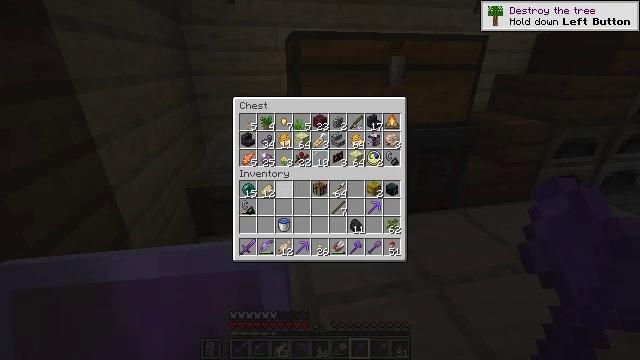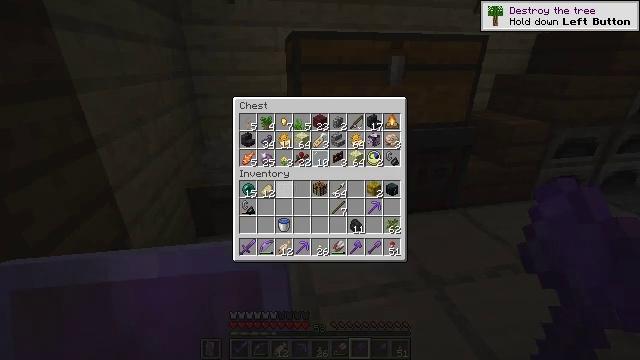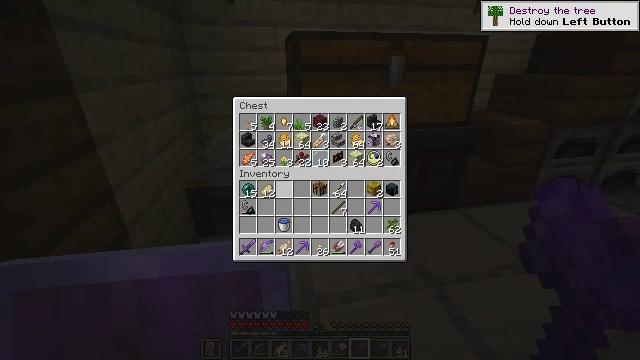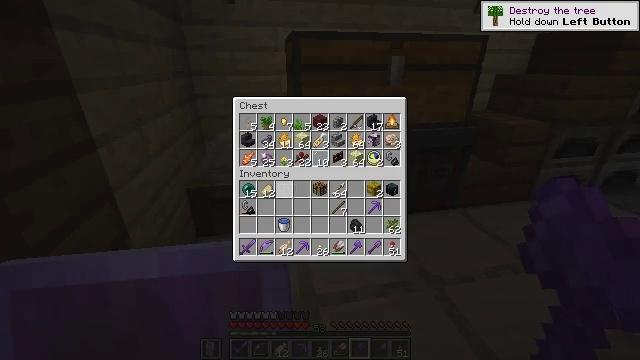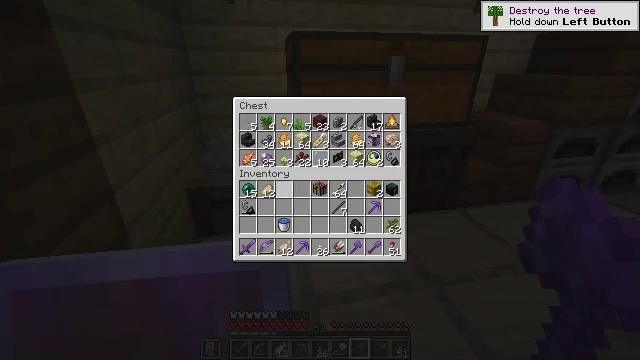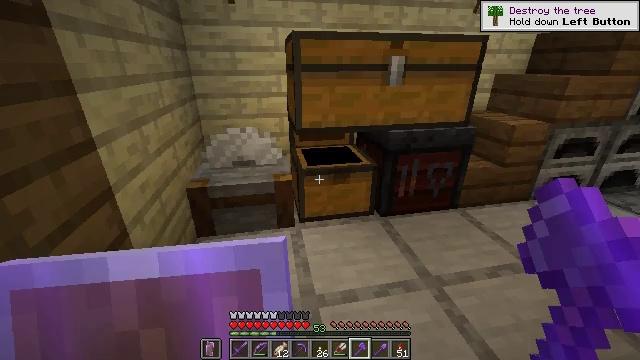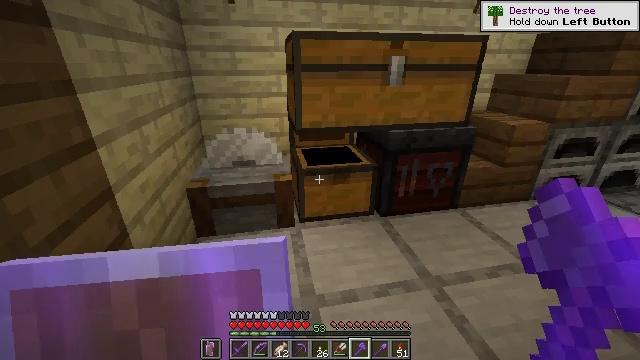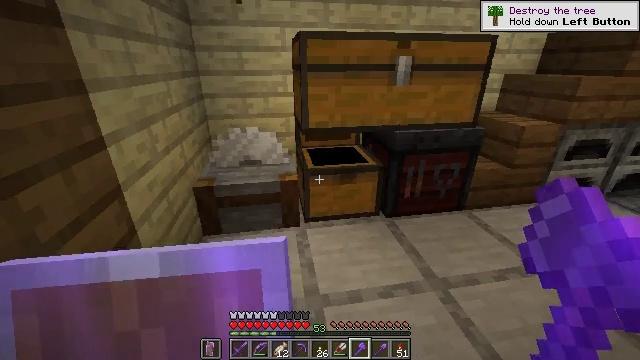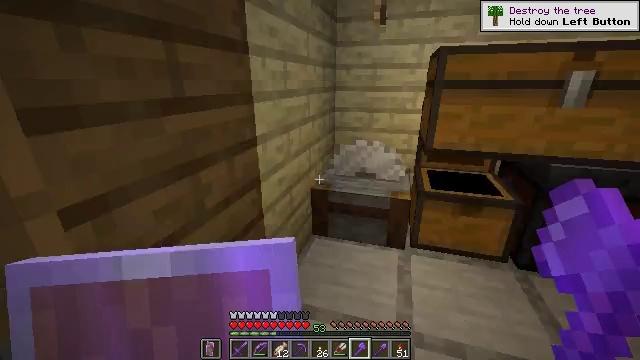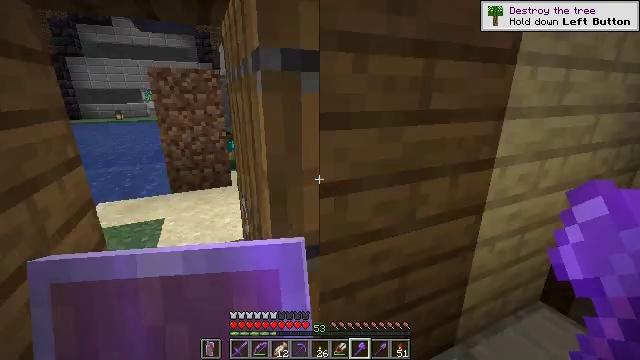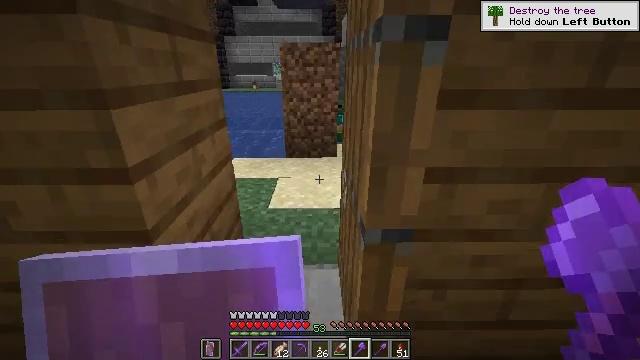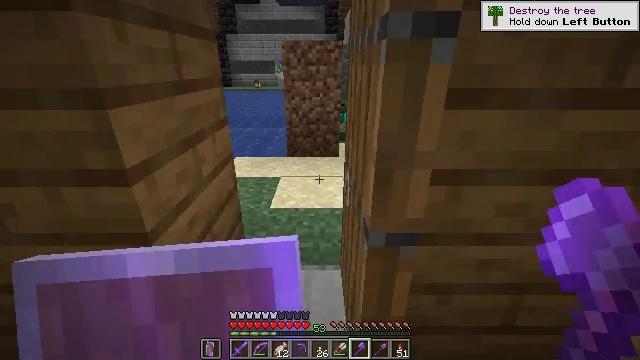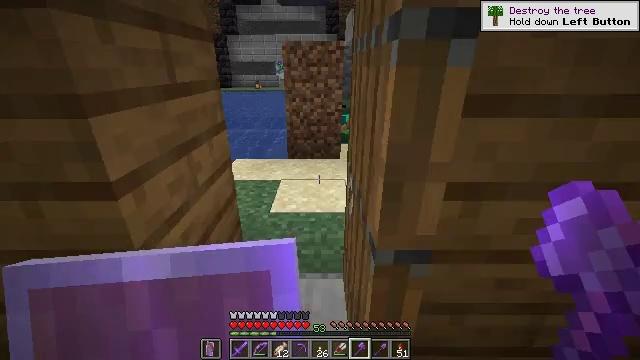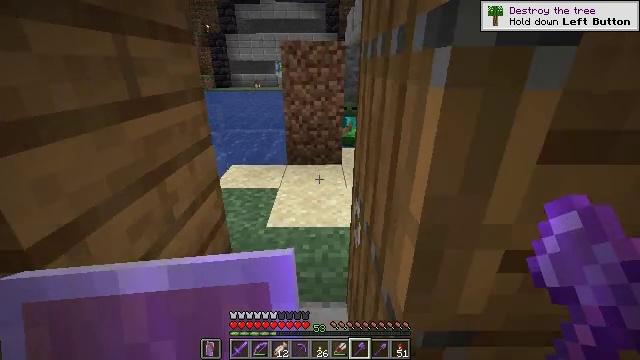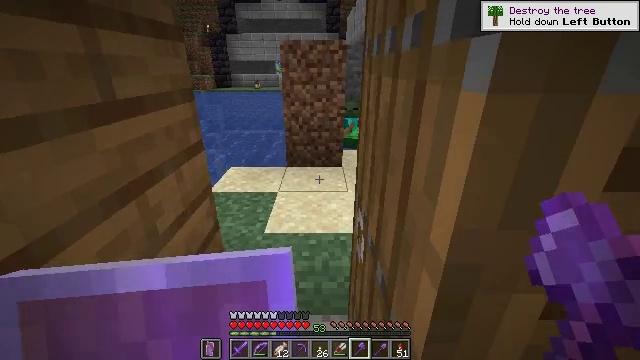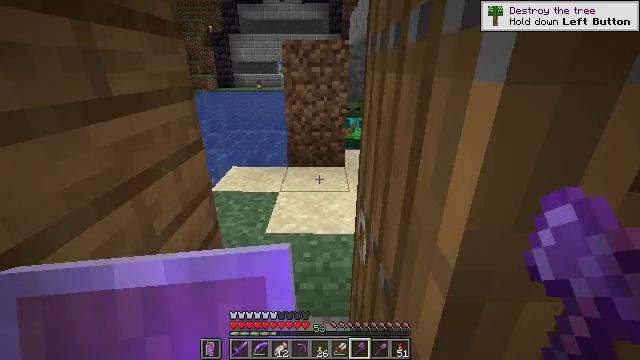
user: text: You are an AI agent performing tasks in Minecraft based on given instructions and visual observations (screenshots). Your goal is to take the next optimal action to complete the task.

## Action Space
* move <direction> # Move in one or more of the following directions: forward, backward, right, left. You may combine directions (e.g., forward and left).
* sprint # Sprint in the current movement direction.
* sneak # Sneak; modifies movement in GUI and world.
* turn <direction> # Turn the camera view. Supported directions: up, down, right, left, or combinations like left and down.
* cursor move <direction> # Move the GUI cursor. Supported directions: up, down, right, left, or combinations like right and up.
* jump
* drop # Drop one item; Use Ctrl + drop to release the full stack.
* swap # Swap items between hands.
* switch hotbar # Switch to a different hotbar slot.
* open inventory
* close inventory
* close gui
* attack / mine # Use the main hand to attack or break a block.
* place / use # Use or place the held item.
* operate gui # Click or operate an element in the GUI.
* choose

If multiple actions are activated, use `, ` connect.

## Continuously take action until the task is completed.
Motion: motion action
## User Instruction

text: Remove and gather vines.
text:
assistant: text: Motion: no_op
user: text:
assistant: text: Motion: no_op
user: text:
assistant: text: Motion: no_op
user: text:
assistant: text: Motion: no_op
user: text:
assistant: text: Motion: no_op
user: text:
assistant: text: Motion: no_op
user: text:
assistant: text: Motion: turn left
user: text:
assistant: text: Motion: turn left and up
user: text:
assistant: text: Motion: turn left and up
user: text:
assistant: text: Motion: turn left and down
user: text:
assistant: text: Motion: move forward
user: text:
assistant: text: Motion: move forward
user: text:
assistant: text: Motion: move forward
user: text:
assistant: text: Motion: move forward
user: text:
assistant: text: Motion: move forward
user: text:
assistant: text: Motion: move forward
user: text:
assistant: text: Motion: move forward
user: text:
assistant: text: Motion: move forward
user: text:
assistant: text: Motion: move forward
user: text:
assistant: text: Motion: move forward
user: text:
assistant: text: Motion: move forward, turn up
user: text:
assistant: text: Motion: move forward and move left, turn right and up
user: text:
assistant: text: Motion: move forward and move left, turn right and up
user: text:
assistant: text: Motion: move forward and move left
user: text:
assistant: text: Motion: move forward and move left
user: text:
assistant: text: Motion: move forward and move left
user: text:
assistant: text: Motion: move forward and move left
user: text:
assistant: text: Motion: move forward and move left
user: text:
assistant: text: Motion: move forward, turn right and up
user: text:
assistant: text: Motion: move forward, turn right and up